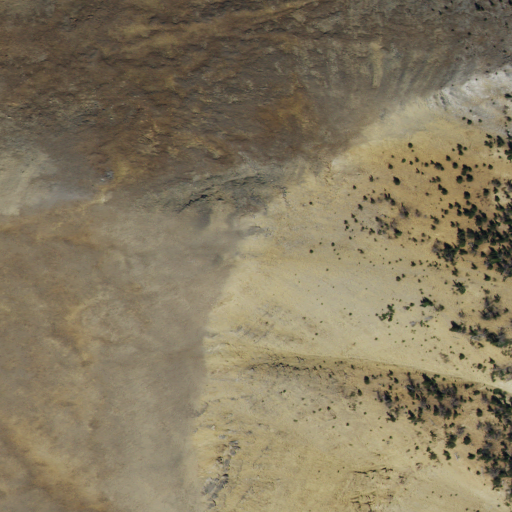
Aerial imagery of mountain in Idaho named Spring Mountain containing only shrub